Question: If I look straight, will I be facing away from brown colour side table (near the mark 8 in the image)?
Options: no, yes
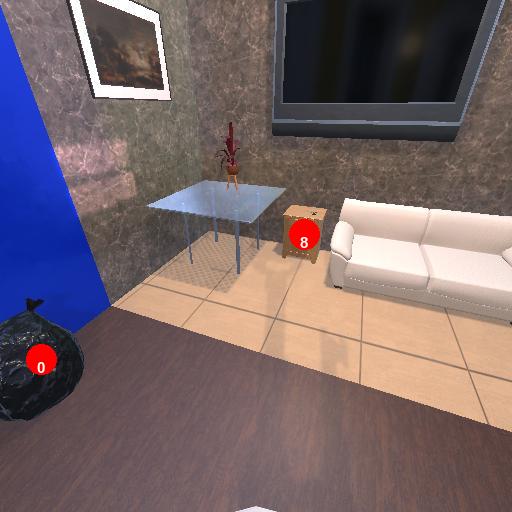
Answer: no